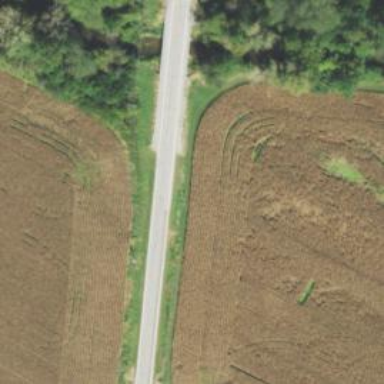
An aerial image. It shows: Secondary road.